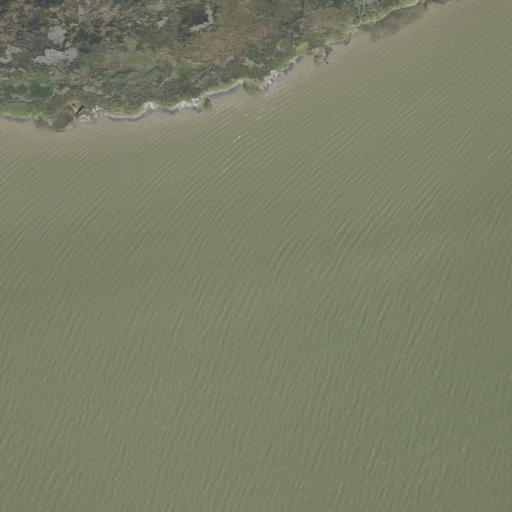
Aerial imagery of cape in Texas named Stephenson Point containing open water, herbaceous wetlands, and woody wetlands